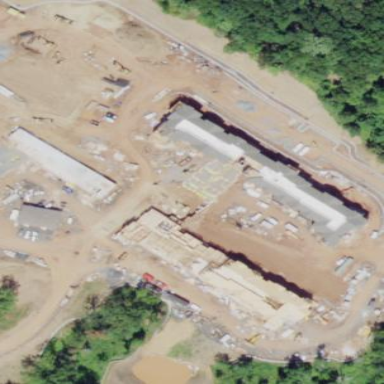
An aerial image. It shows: Nursing home building.